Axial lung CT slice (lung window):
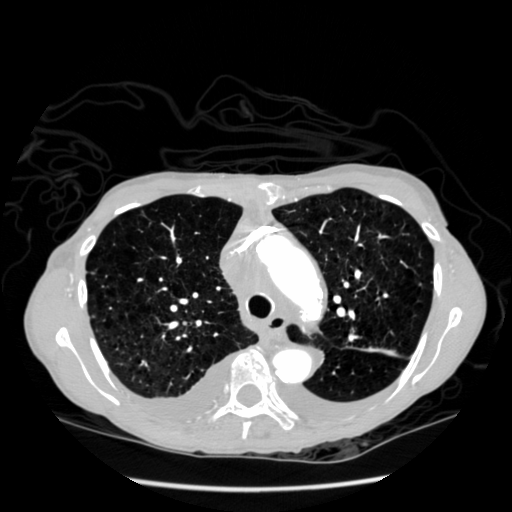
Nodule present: no